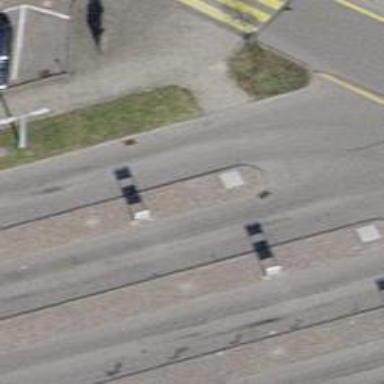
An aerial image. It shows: Platform for public transport is situated by the road.